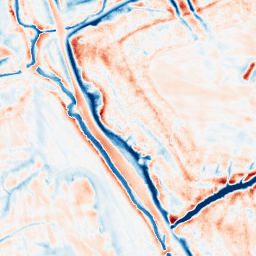
Category: edge_preserving
Decomposition family: bilateral
Decomposition parameters: d: 21
sigma_color: 50
sigma_space: 100
Upsampling method: quintic
Upsampling parameters: scale: 2
Upsampling scale: 2